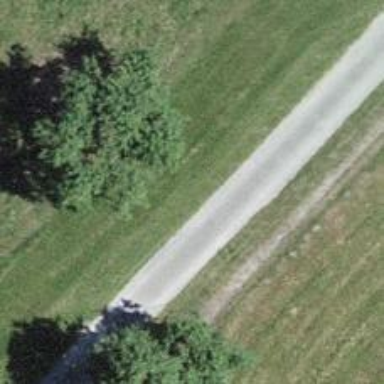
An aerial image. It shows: Gravel track with grade 2 tracktype.